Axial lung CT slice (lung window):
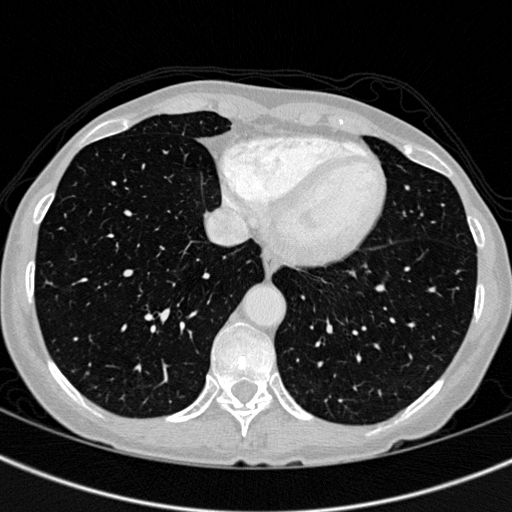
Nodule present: no